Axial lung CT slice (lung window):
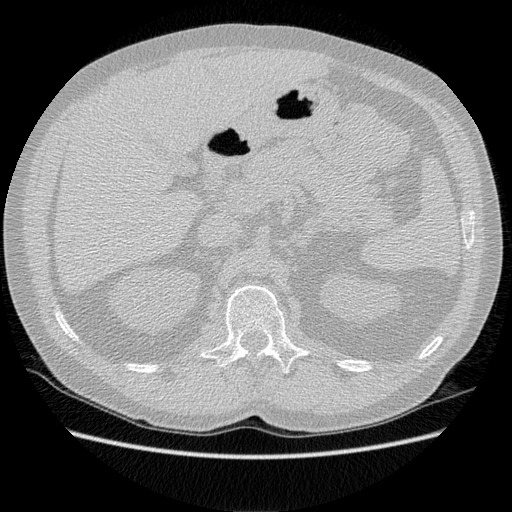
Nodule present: no